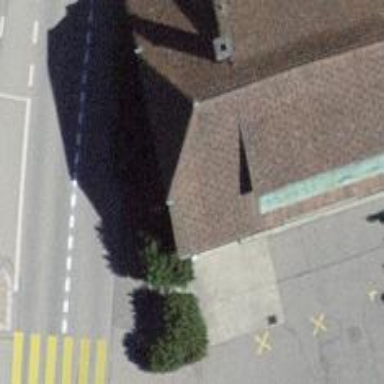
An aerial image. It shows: Bus stop with platform for public transport.